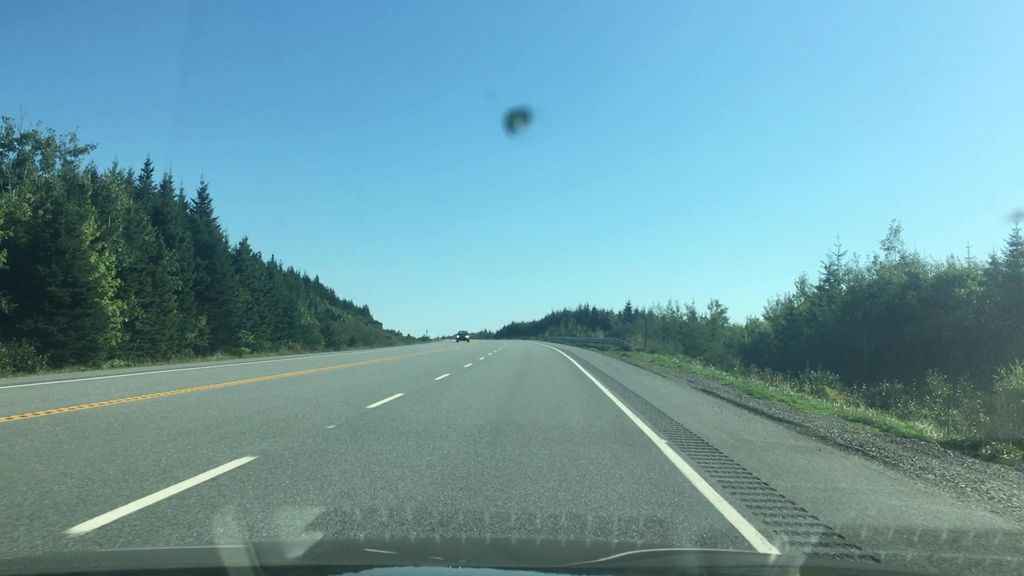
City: halifax